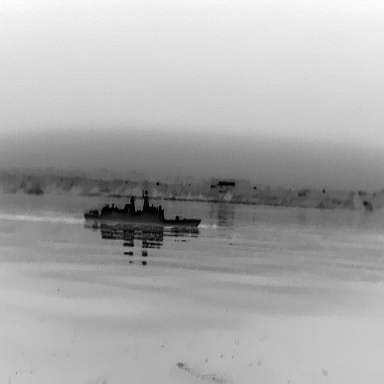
There is a warship in the infrared image.